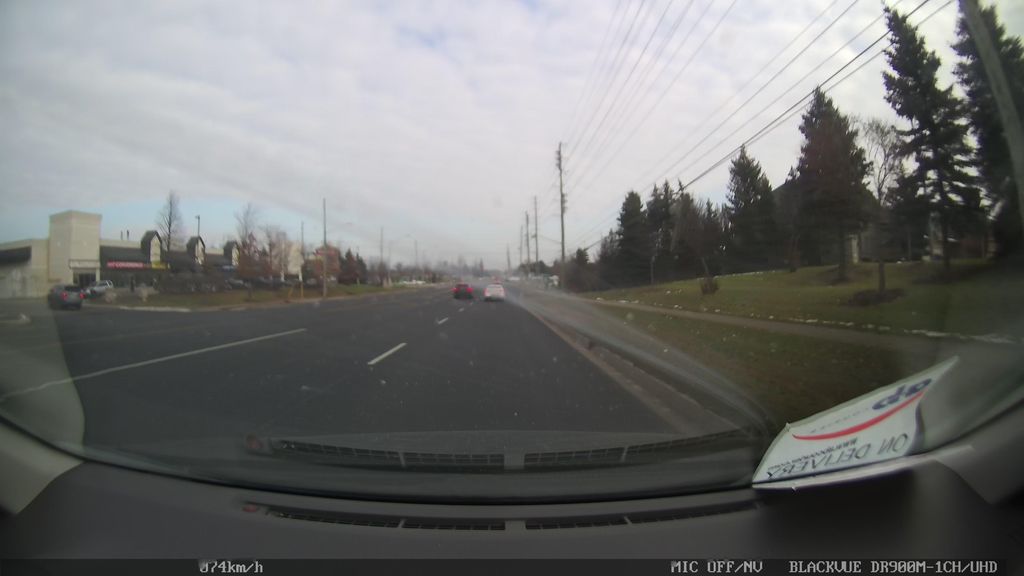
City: toronto